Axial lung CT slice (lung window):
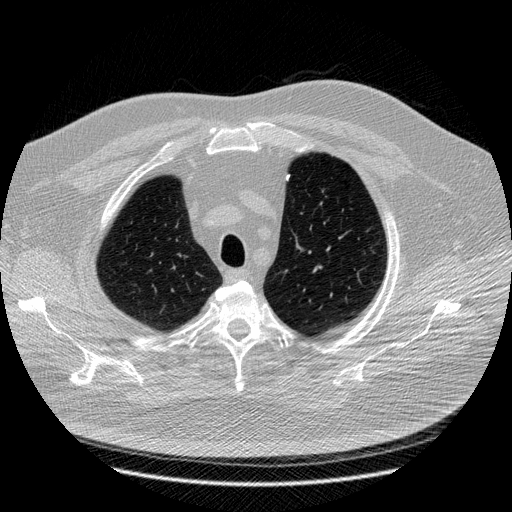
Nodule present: yes
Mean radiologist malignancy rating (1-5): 1